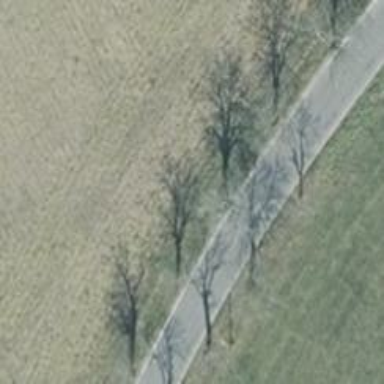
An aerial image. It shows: Avenue lined with deciduous broadleaved trees.